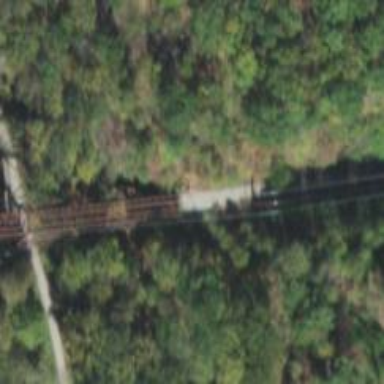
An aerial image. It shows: Abandoned railway bridge over cycleway.